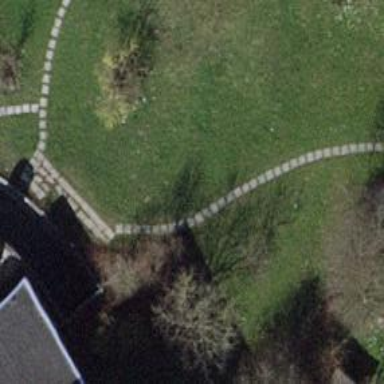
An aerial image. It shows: Path made of concrete plates.